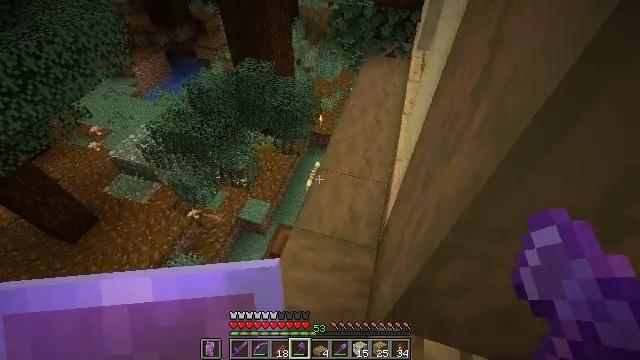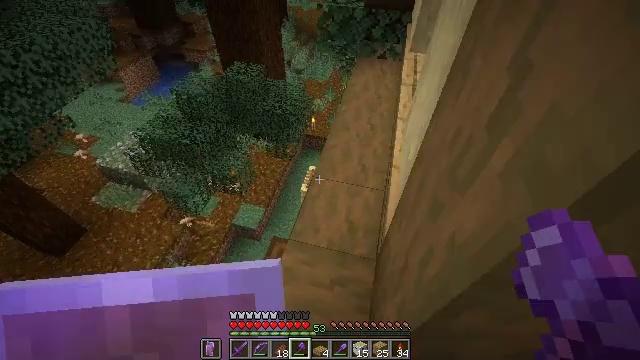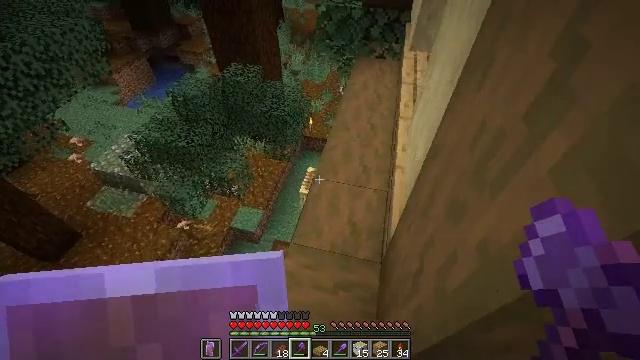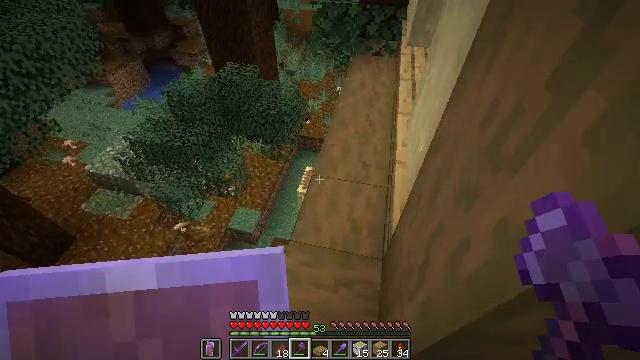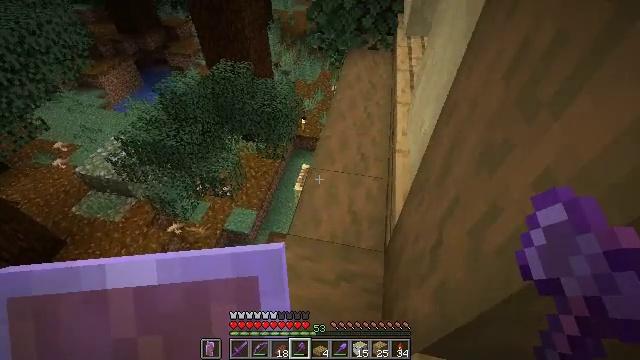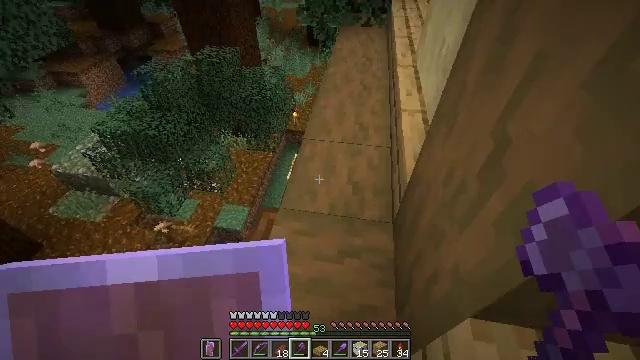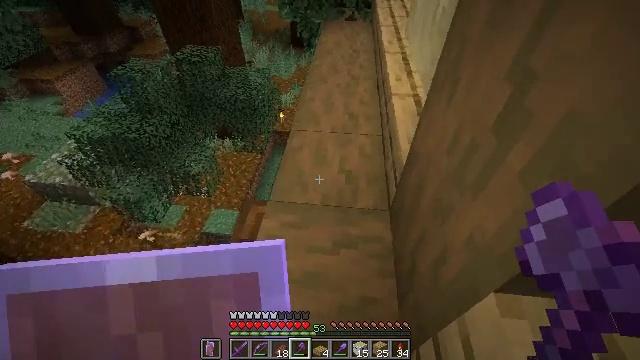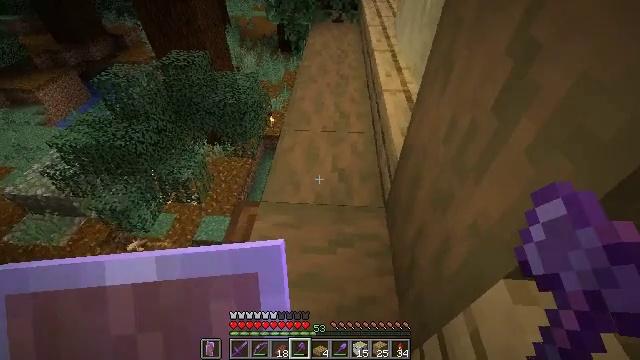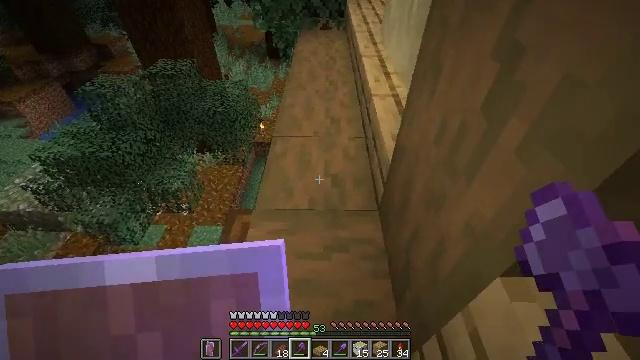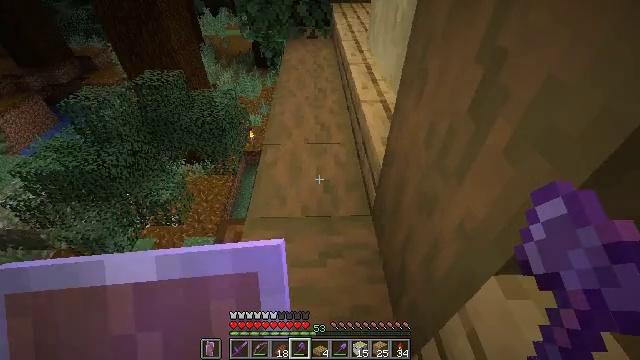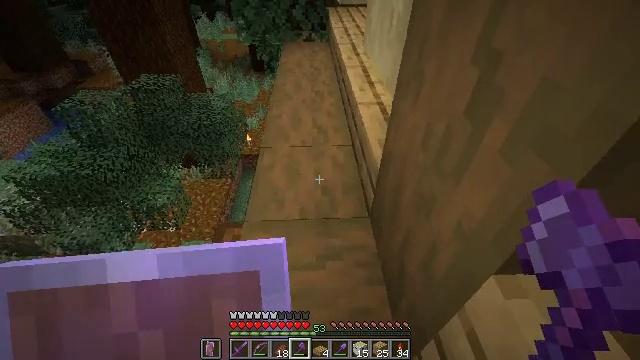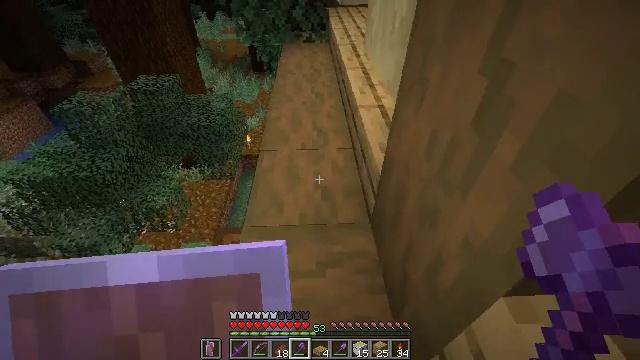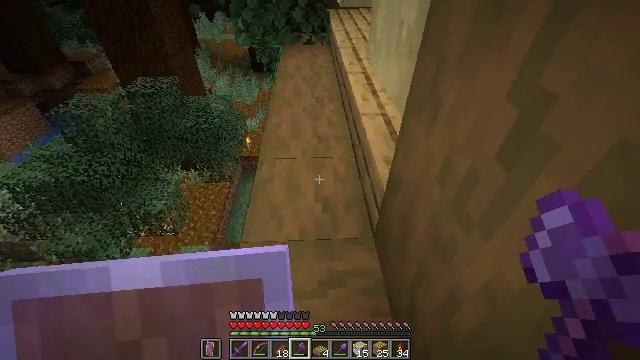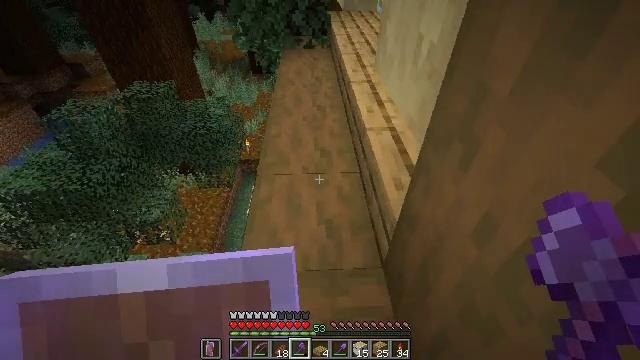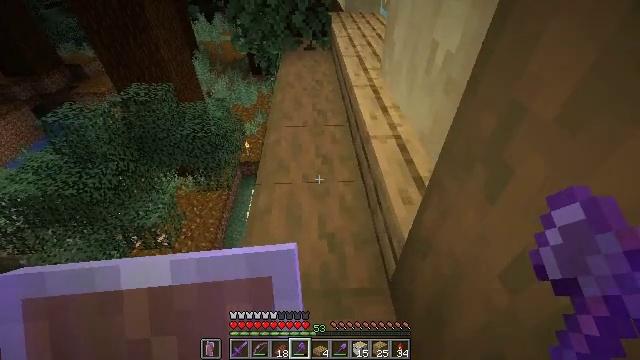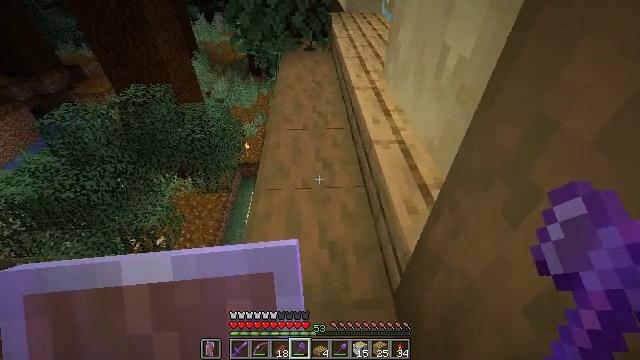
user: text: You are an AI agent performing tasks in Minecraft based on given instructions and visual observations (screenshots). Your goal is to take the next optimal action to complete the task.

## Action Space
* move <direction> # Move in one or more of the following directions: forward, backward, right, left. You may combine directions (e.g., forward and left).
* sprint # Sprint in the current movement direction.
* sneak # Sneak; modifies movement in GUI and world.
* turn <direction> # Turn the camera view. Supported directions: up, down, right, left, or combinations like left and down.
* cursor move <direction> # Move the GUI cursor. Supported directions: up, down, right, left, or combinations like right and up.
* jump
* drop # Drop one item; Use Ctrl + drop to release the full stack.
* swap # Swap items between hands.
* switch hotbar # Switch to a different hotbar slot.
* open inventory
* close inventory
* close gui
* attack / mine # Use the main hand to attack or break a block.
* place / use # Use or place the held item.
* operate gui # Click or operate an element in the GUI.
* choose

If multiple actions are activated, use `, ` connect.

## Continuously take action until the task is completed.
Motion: motion action
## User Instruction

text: Reclaim the oak slab from a structure.
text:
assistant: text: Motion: move forward, turn right
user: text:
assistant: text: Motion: no_op
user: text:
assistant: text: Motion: no_op
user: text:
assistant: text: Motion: turn right
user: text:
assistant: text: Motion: turn right
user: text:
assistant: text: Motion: turn right
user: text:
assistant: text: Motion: turn right
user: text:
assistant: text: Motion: turn right and up
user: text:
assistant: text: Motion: turn right and up
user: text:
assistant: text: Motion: no_op
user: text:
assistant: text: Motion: move forward
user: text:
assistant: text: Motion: move forward
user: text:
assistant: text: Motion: move forward
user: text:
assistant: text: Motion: move forward
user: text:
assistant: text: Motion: move forward
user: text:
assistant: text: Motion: move forward
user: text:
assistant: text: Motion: move forward
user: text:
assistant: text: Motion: move forward
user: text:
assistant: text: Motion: no_op
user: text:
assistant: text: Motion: no_op
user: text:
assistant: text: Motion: no_op
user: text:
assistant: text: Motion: no_op
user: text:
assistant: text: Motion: move forward
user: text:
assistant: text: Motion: move forward
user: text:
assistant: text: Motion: move forward
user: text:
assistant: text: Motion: move forward
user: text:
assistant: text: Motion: move forward, turn up
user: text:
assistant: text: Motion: turn up
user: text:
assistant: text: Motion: no_op
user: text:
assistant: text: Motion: no_op